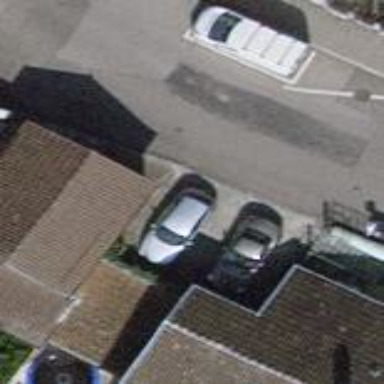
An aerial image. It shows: Group of garages.